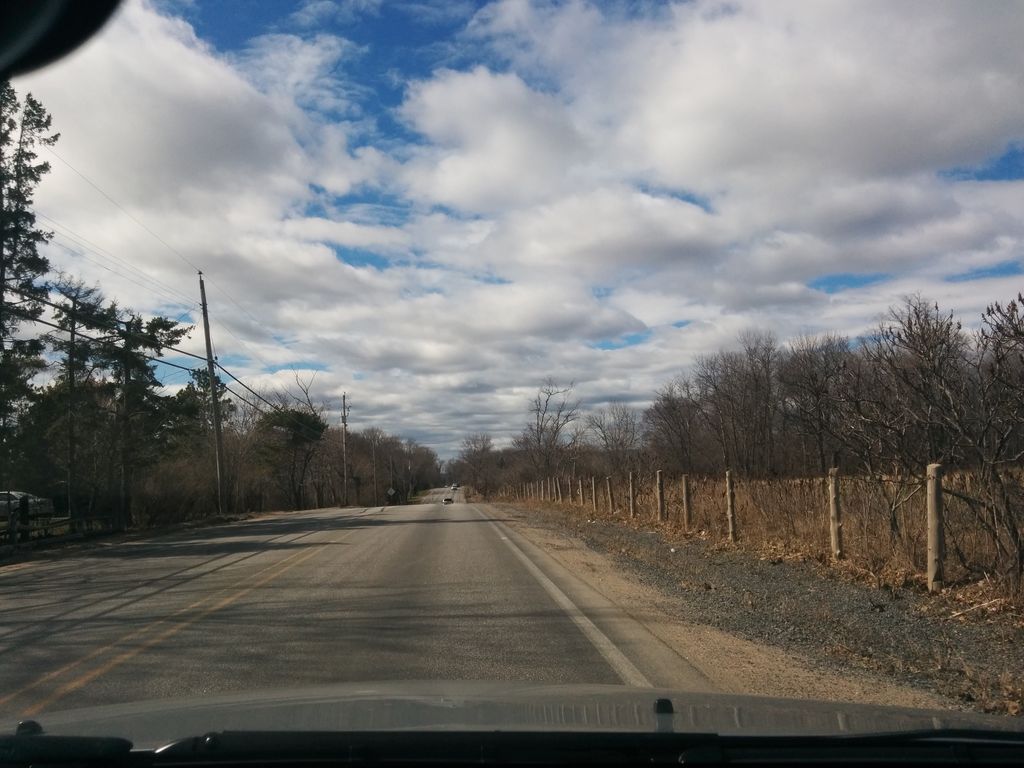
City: ottawa-gatineau